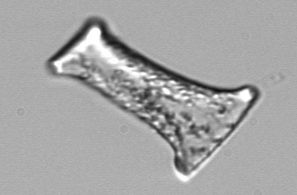
Label: Eucampia